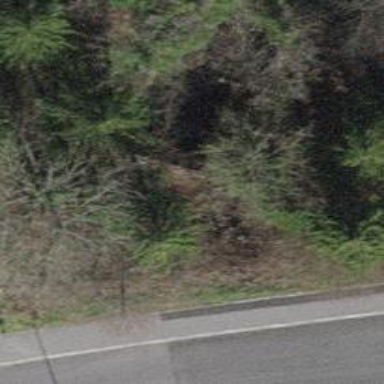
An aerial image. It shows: Culvert tunnel.